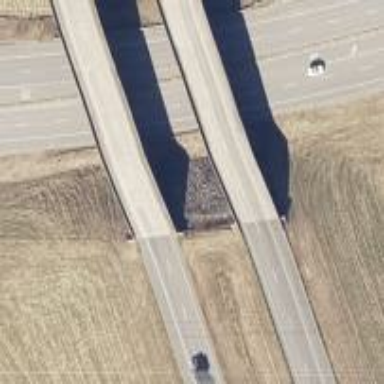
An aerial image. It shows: Bridge with beam structure.